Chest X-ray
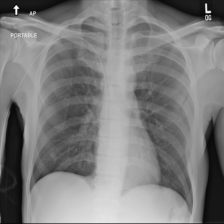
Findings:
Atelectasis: negative
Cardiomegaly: negative
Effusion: negative
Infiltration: positive
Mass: positive
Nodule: positive
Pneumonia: negative
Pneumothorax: negative
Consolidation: negative
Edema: negative
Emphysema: negative
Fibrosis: negative
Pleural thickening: negative
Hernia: negative